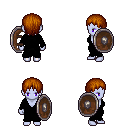
a pixel art fantasy rpg character, female body template, dark elf, purple skin, black robe, magenta pants, brunette plain hairstyle, shield, four views (front, back, left, right), 2x2 character sprite sheet, small pixel art, hard edges, no anti-aliasing